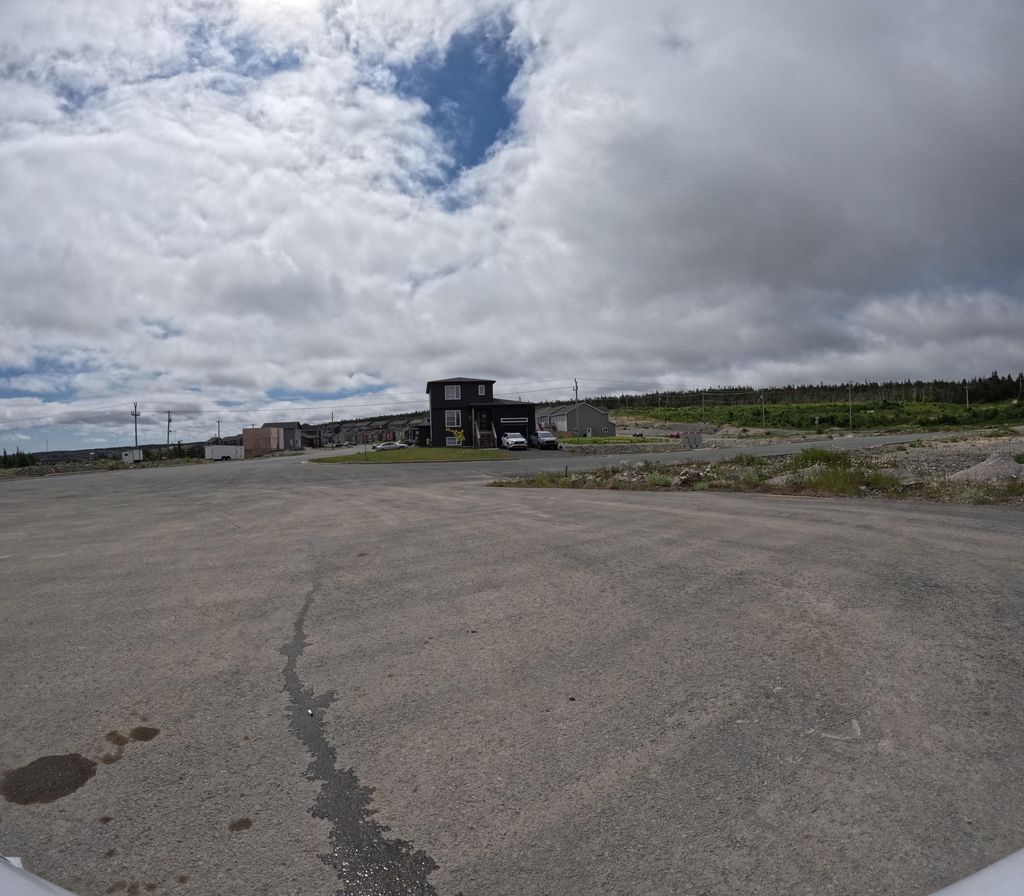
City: st_johns